Question: I am using the chrome.tabs API to run a script every time a tab is updated. The script searches for a keyword in the page and if it finds it, it alerts you, but if it doesnt, it refreshes the page. Whenever I test the extension, the console tells me:

'''
{
"name": "keyword checker",
"version": "1.0.0",
"manifest_version": 2,
"background": {
"persistent":true,
"page":"background.html"
},
"icons": {
"16": "icon-16.png",
"128": "icon-128.png"
},
"page_action": {
"default_icon": "icon-128.png"
},
"permissions": [
"<all_urls>",
"tabs"
]
}
'''
'''
<script src="jquery.js"></script>
<script src="background.js"></script>
'''
'''
chrome.tabs.onUpdated.addListener(function(tabId, changeInfo, tab){
if(changeInfo && changeInfo.status == "complete"){
chrome.tabs.executeScript(tabId, {file: "script.js"});
}
});
'''
'''
if ($("div#wrap").is(":contains('comme')")) {
alert('page contains keyword!');
} else {
window.location.reload(true);
}
}
'''
What am I doing wrong here? Any help is appreciated. I included jquery in the root of the extension.
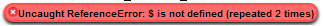
Answer: You have only included jQuery on your background page. You should be injecting jQuery onto the tab you're executing 'script.js' on.
Here is an example that loads 'jquery.js' first, then in a callback loads 'script.js':
'''
chrome.tabs.onUpdated.addListener(function(tabId, changeInfo, tab){
if(changeInfo && changeInfo.status == "complete"){
chrome.tabs.executeScript(tabId, {file: "jquery.js"}, function(){
chrome.tabs.executeScript(tabId, {file: "script.js"});
});
}
});
'''